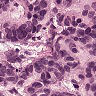
Metastatic tissue present: yes